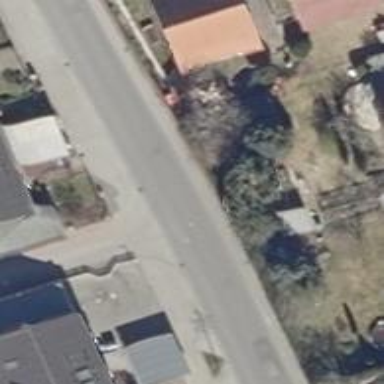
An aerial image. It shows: Traffic calming table.